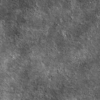
Label: not_dusty